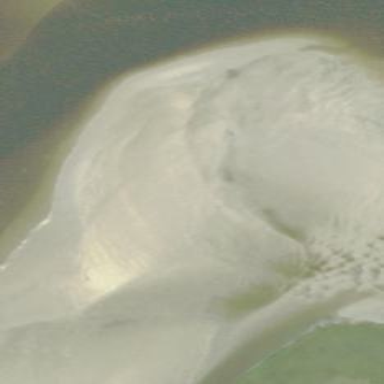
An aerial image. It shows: Sandy beach with natural surface.